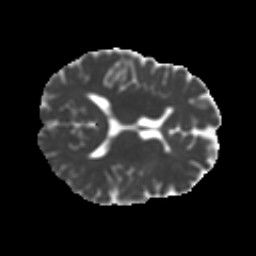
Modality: MD
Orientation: axial
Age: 14
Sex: female
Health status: ill
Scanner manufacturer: ge
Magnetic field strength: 3 T
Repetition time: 6.752 s
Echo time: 0.079 s